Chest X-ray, PA view. Patient: 44 years old, sex F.
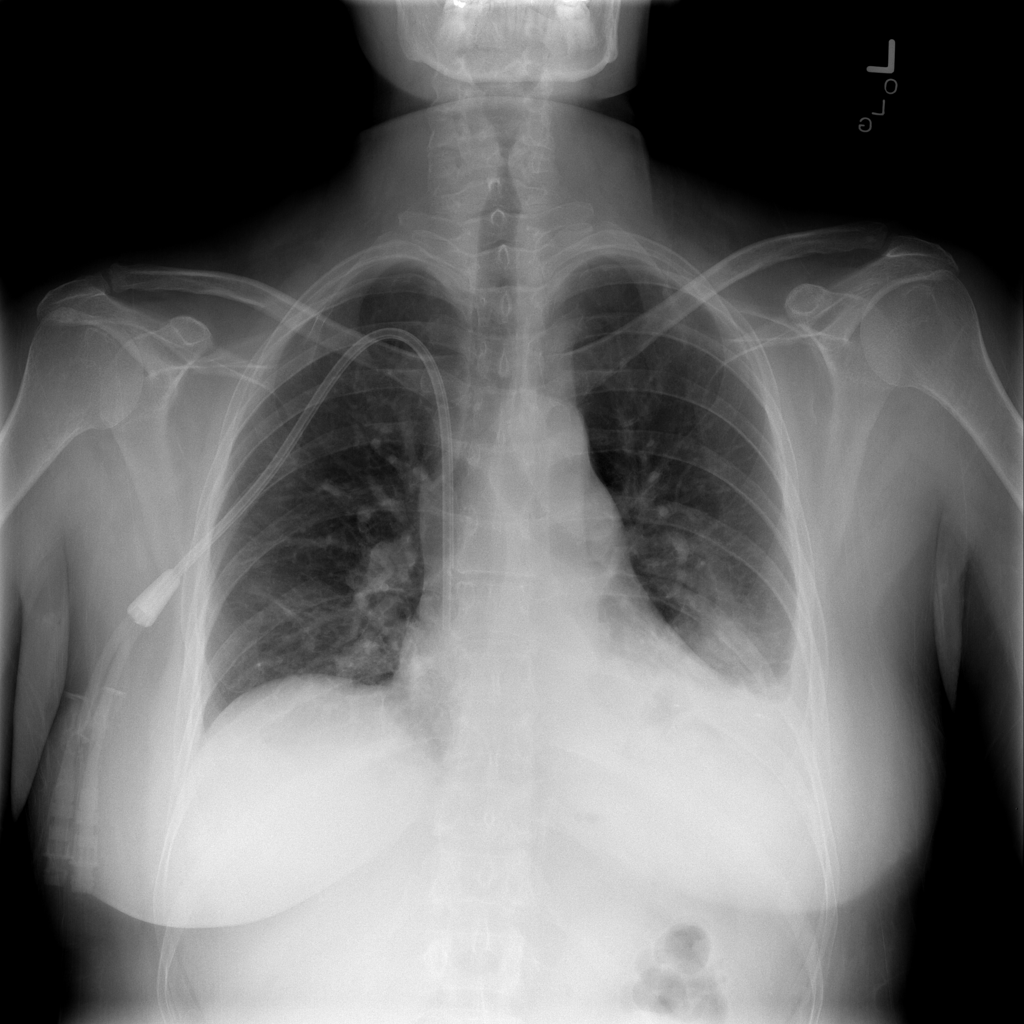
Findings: Effusion, Infiltration